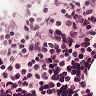
Metastatic tissue present: no